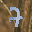
Label: 7